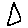
Label: triangle